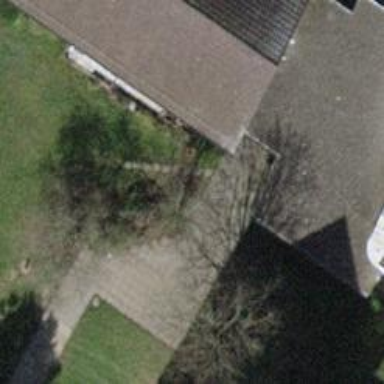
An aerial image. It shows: Path made of paving stones.